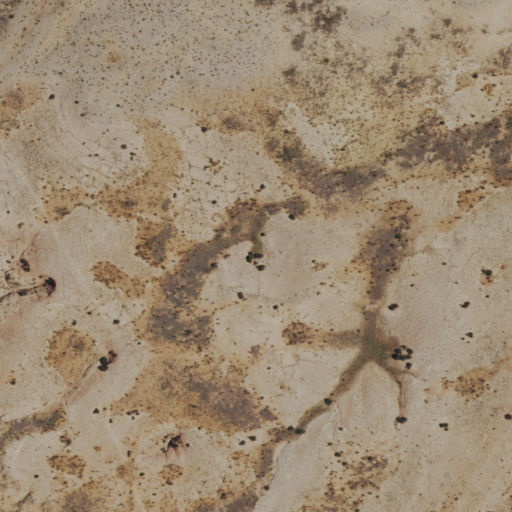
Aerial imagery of plain(s) in New Mexico named Sinkhole Flat containing shrub and grassland